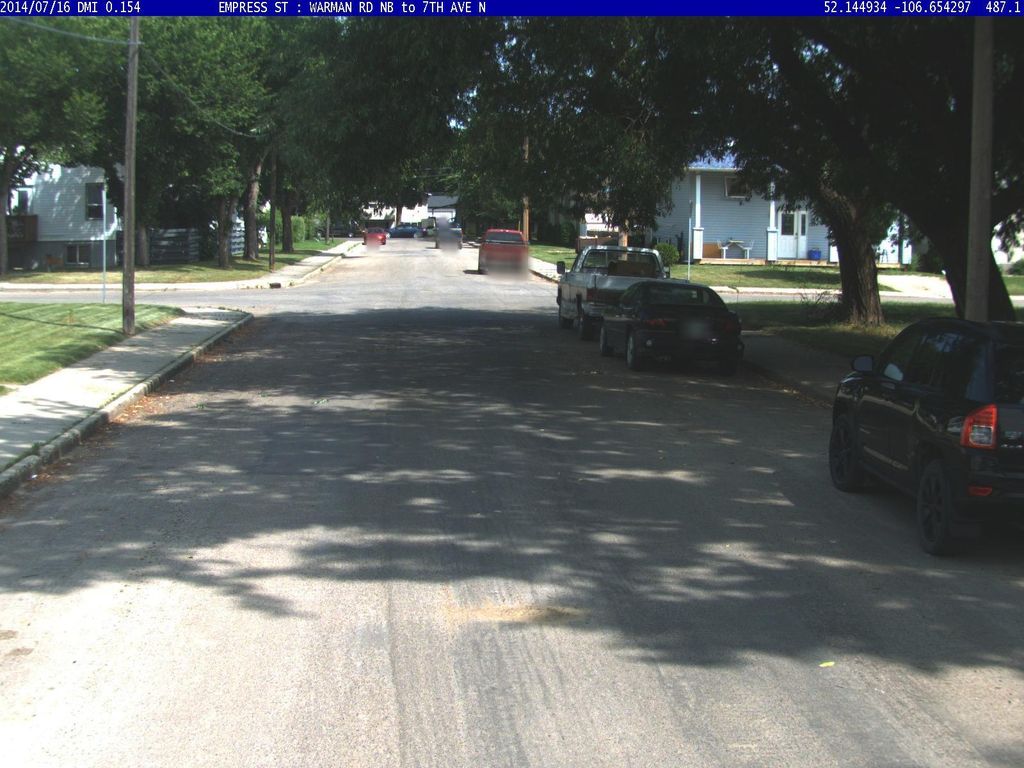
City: saskatoon